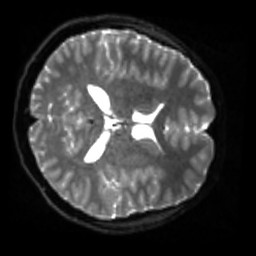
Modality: sbref
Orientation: axial
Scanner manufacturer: siemens
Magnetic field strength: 3 T
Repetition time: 4 s
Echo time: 0.0594 s